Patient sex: M
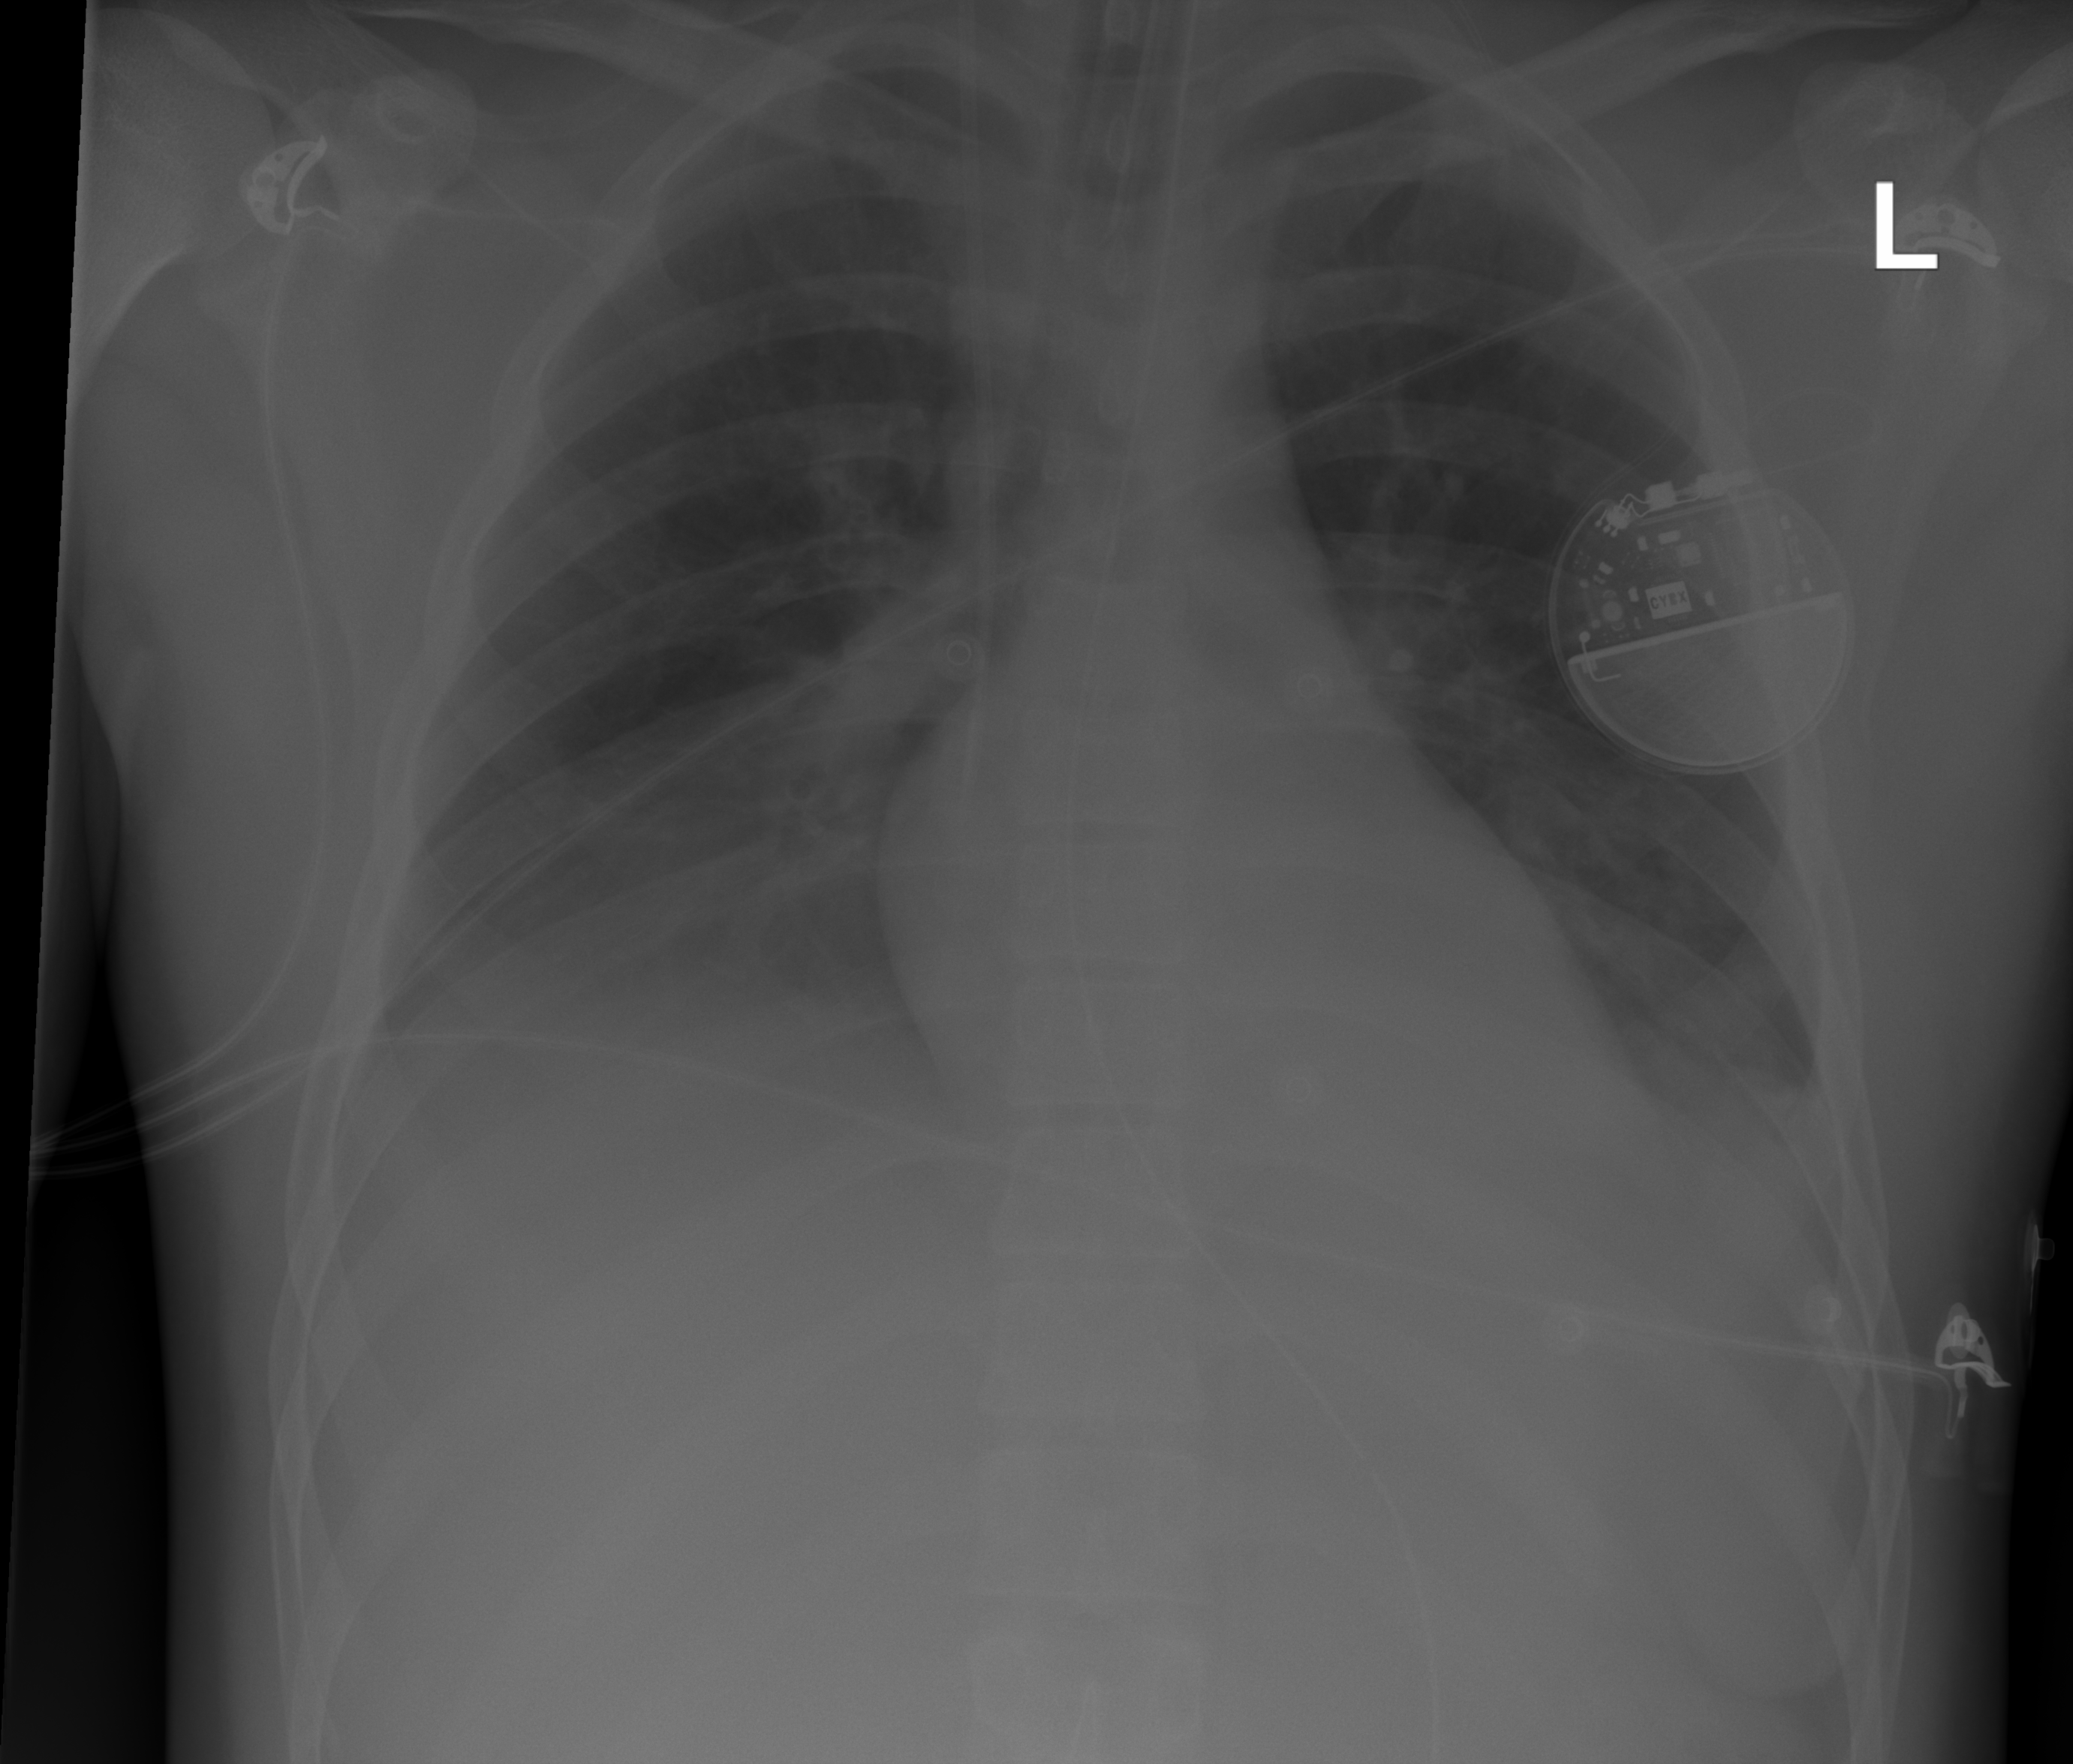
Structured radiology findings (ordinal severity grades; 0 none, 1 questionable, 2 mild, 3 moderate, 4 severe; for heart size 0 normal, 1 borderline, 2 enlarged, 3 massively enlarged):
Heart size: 0
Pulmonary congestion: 0
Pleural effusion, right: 3
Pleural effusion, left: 2
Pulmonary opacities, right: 0
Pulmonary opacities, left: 0
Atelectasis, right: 2
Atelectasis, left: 2